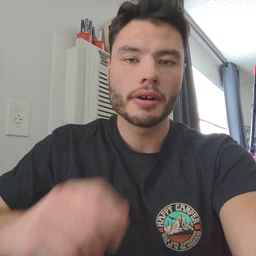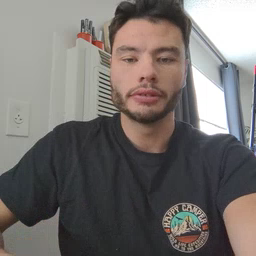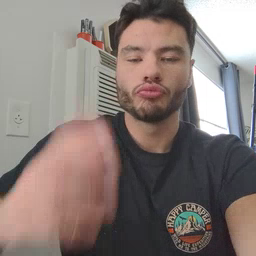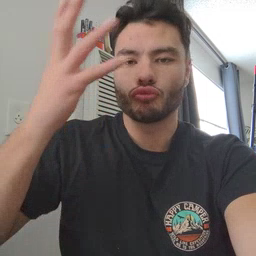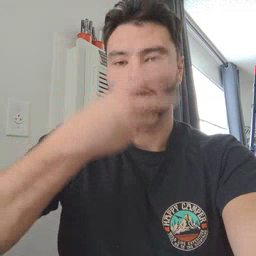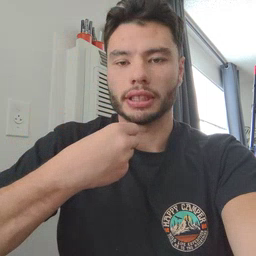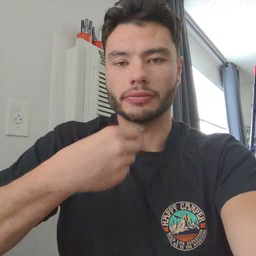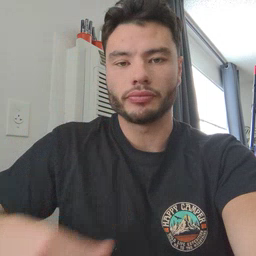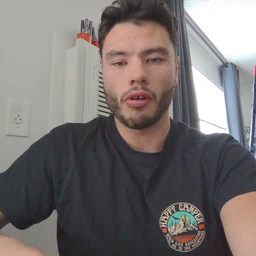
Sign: pretty